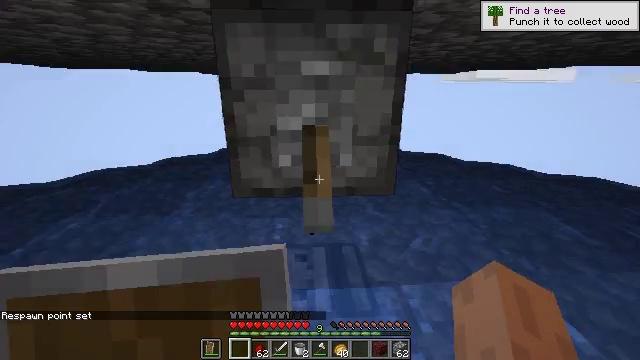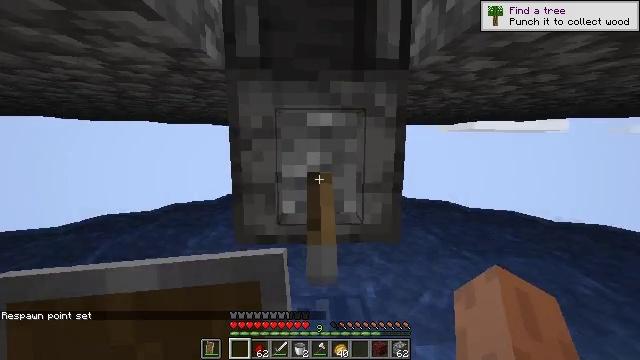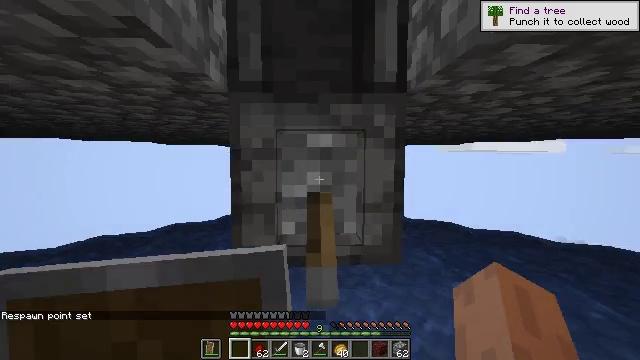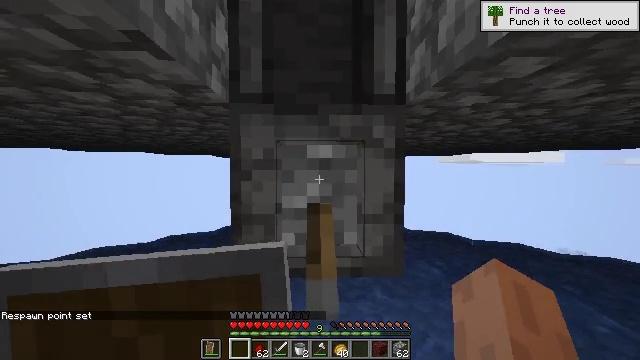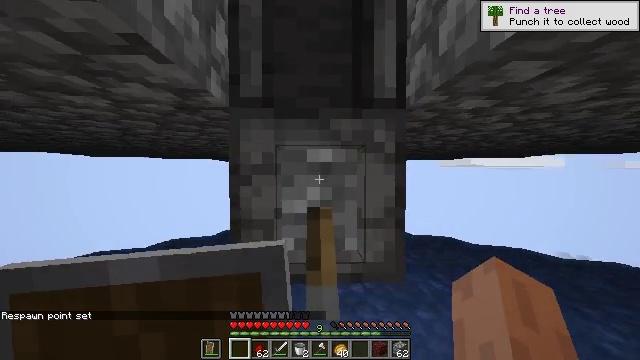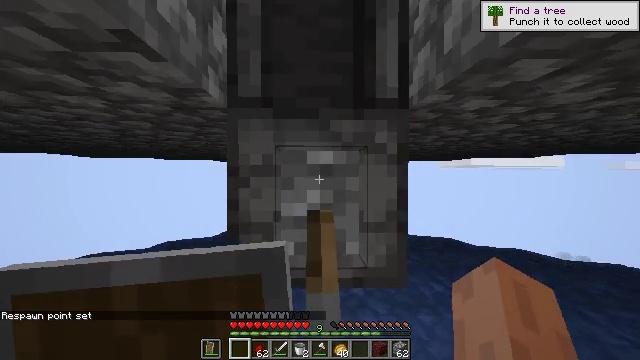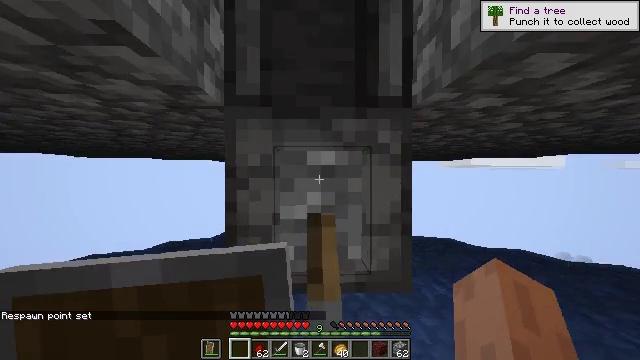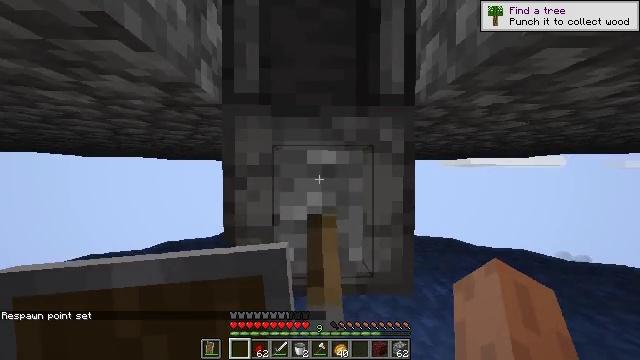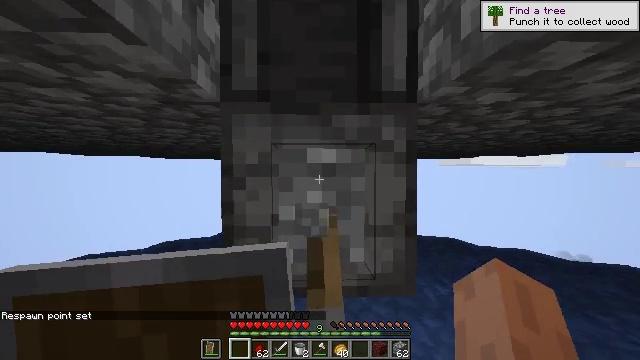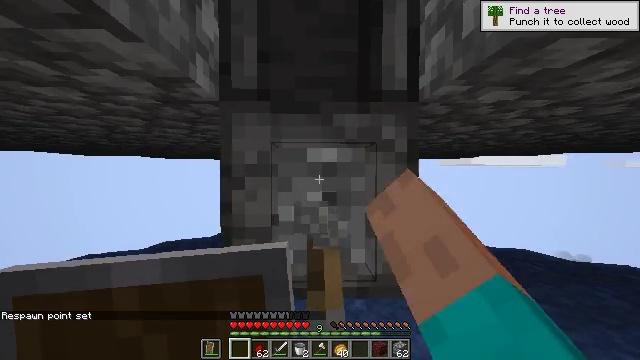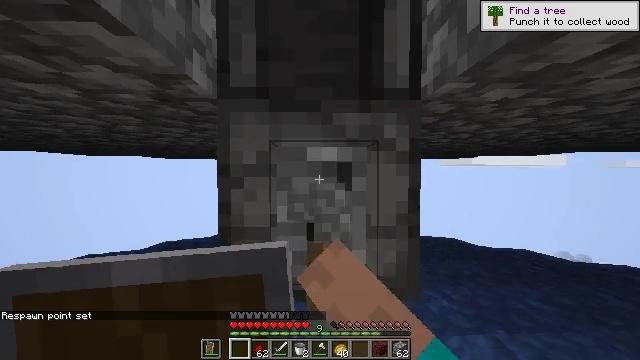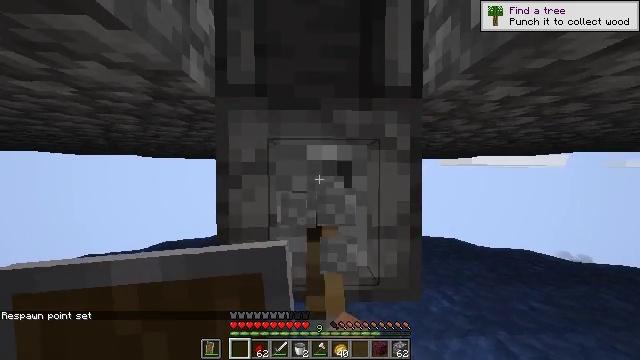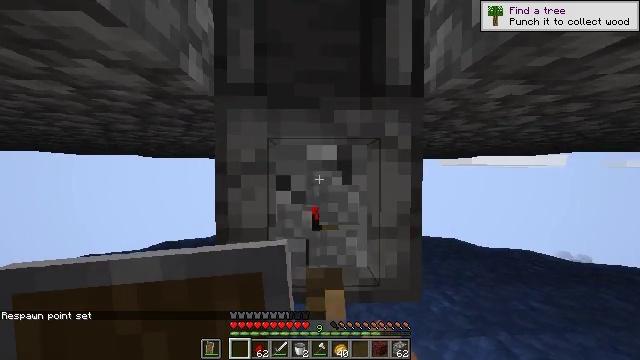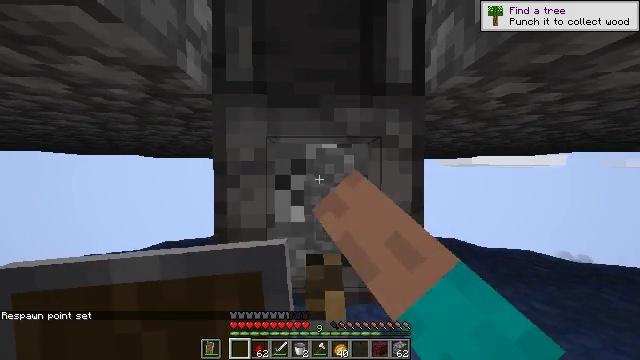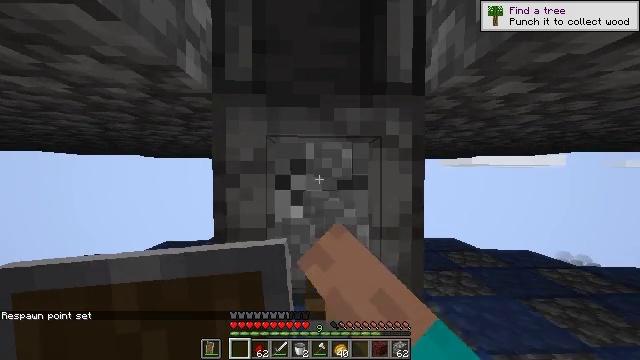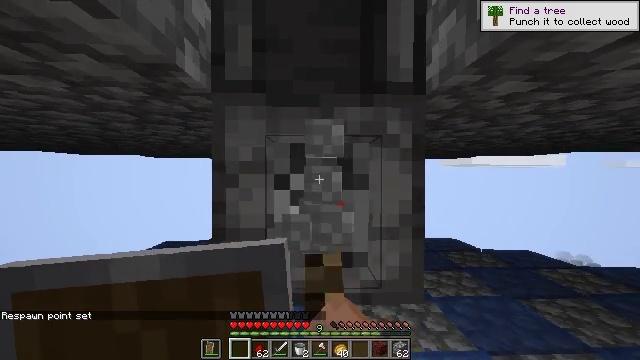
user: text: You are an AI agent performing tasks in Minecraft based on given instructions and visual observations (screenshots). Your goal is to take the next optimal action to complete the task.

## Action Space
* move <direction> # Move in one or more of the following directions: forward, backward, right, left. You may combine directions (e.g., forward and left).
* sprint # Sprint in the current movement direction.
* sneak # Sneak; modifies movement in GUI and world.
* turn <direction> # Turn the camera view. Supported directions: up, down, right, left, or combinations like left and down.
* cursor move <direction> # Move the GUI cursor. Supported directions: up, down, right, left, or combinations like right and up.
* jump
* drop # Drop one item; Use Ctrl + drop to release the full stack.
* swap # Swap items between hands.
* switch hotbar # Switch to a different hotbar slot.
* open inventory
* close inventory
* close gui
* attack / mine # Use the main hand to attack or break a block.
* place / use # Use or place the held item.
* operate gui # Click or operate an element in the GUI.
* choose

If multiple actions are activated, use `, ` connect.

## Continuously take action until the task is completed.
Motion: motion action
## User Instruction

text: Attack the lever to remove it.
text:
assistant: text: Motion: turn up
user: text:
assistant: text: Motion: turn up
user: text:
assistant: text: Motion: turn up
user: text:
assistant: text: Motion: move forward
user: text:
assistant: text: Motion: move forward
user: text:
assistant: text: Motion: move forward
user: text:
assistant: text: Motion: no_op
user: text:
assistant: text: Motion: attack / mine
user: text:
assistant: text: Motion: attack / mine
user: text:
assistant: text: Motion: attack / mine
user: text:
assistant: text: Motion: attack / mine
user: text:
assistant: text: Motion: attack / mine
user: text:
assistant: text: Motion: attack / mine
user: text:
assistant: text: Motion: attack / mine
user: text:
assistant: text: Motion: attack / mine
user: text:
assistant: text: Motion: attack / mine
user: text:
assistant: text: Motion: attack / mine
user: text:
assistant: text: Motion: attack / mine
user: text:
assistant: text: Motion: attack / mine
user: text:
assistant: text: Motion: attack / mine
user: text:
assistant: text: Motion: attack / mine
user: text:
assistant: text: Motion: attack / mine
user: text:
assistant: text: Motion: attack / mine
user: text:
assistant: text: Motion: attack / mine
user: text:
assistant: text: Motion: attack / mine
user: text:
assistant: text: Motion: attack / mine
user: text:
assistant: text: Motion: attack / mine